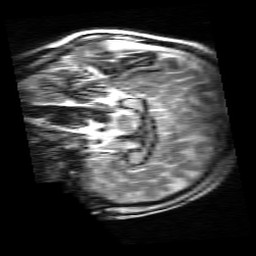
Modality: MP2RAGE
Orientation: sagittal
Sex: male
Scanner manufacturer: siemens
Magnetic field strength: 3 T
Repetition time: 5 s
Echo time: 0.00368 s